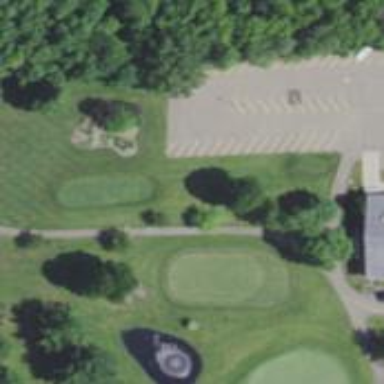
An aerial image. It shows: Path designated for golf carts.